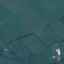
Label: Pasture